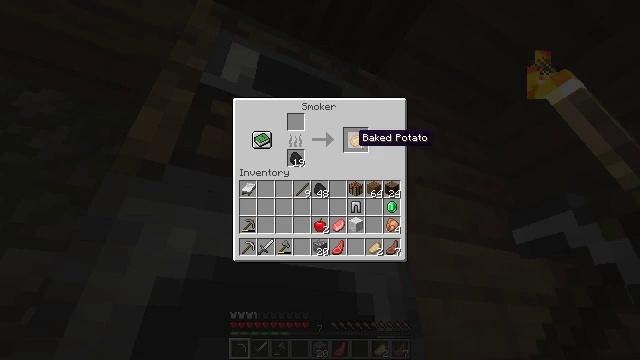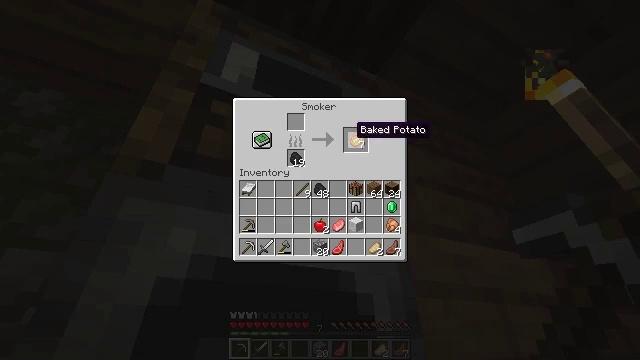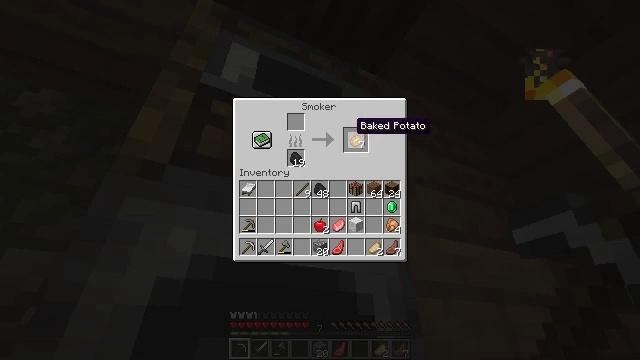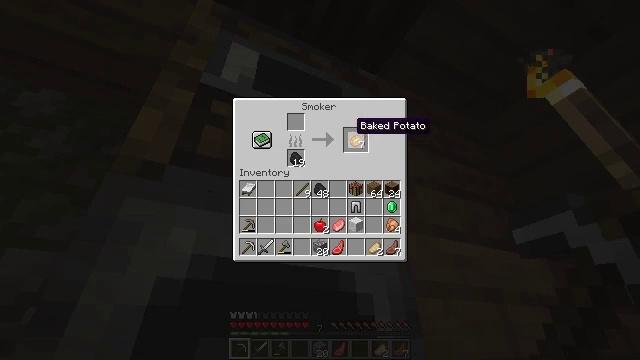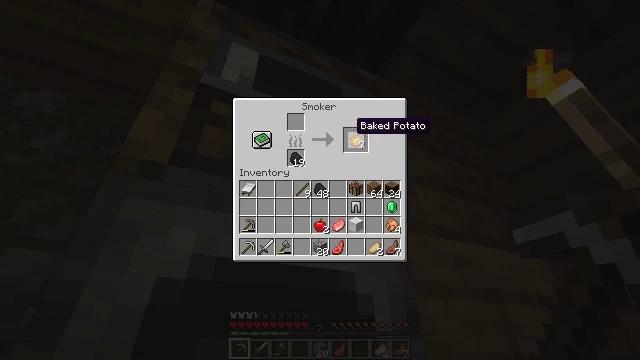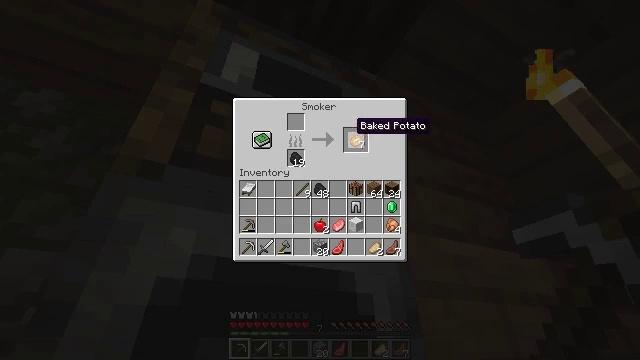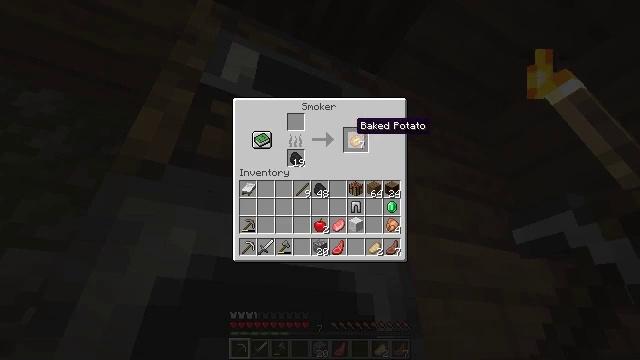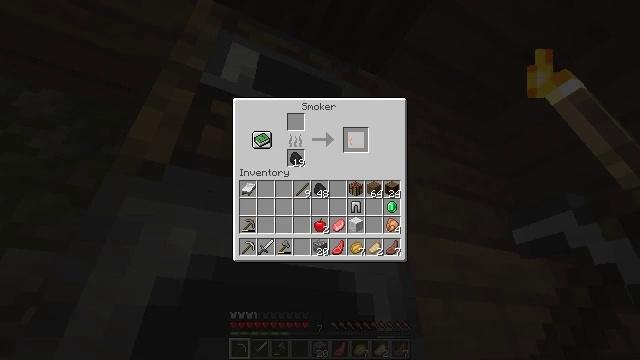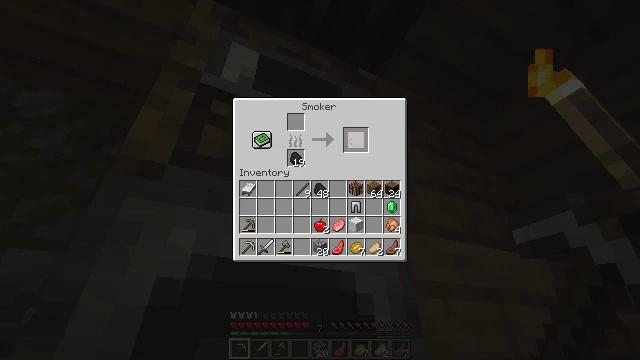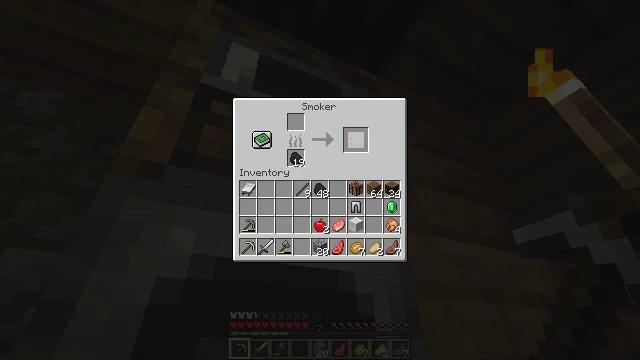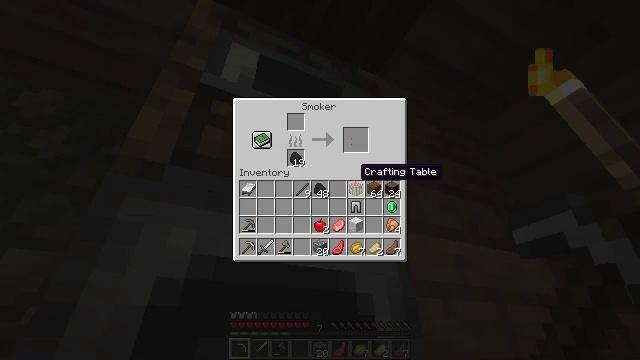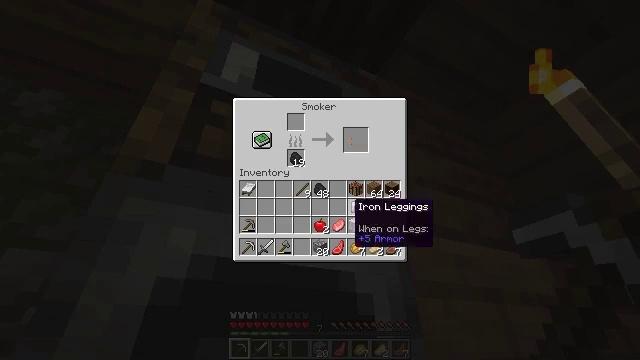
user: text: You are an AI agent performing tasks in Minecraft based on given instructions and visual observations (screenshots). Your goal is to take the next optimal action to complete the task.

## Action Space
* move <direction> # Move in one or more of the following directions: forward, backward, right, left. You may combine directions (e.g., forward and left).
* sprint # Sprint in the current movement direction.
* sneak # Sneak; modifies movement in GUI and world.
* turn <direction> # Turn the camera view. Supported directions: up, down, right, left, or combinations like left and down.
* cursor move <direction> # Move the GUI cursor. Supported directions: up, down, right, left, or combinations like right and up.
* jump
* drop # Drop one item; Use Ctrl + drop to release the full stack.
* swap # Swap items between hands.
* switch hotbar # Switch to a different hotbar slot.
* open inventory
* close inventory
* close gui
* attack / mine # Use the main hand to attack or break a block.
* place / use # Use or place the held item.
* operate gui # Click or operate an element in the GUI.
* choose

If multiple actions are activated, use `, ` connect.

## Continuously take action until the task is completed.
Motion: motion action
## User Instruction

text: Open the furnace and bake a potato.
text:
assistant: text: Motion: sneak, cursor move up
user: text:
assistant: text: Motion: sneak
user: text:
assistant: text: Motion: sneak
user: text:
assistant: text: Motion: sneak
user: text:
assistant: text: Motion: sneak
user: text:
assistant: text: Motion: sneak
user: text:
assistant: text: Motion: sneak, operate gui
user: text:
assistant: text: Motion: sneak, operate gui
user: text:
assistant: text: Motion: sneak, operate gui
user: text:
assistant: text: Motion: sneak, cursor move down
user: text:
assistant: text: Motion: sneak, cursor move down
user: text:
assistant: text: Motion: sneak